Interaction volume radius: 10 \u00c5
Interaction volume height: 10 \u00c5
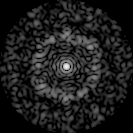
Disorder parameter: 0.7658